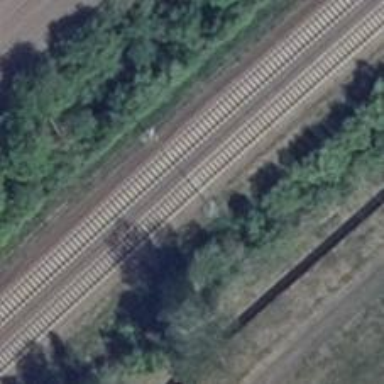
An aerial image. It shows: Railway track with contact lines for electrification.